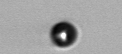
Label: bead